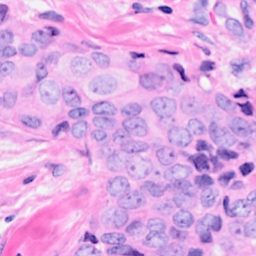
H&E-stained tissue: Breast